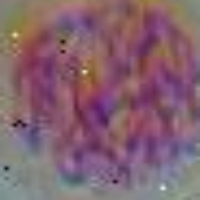
Label: prophase